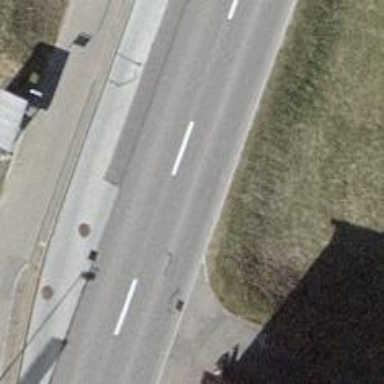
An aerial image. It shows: Bus stop with designated stop position for public transport.